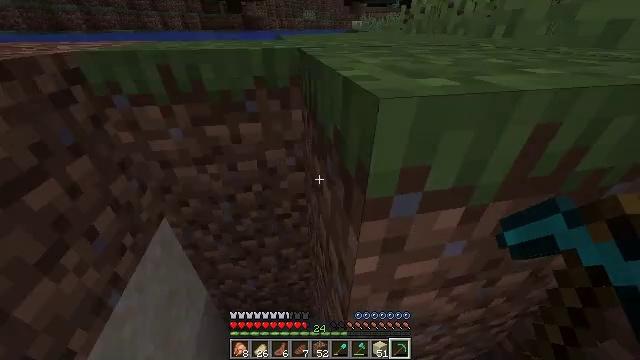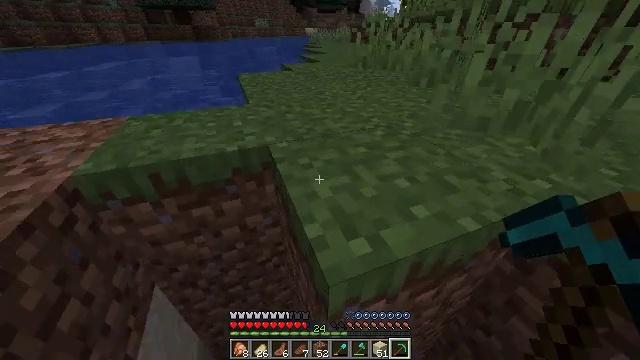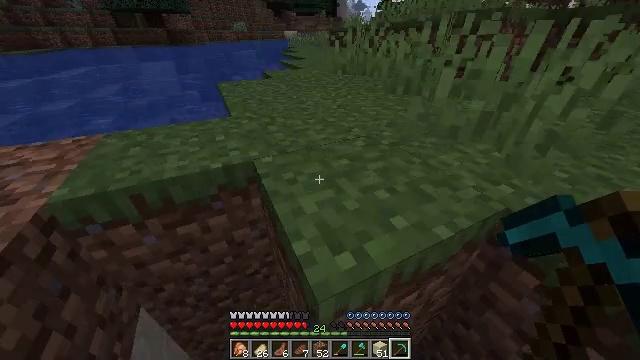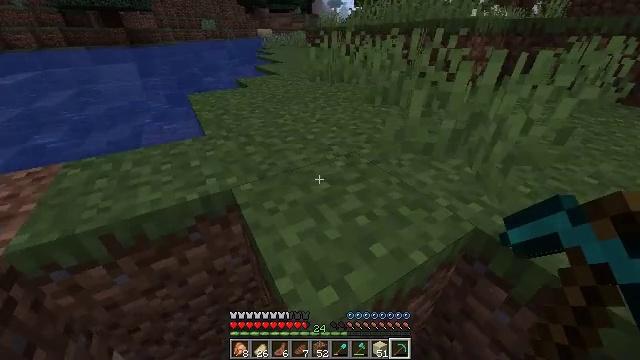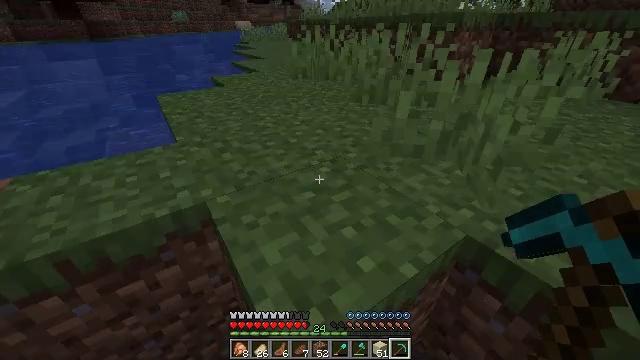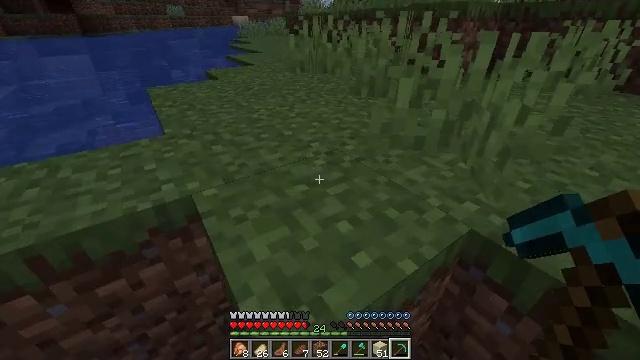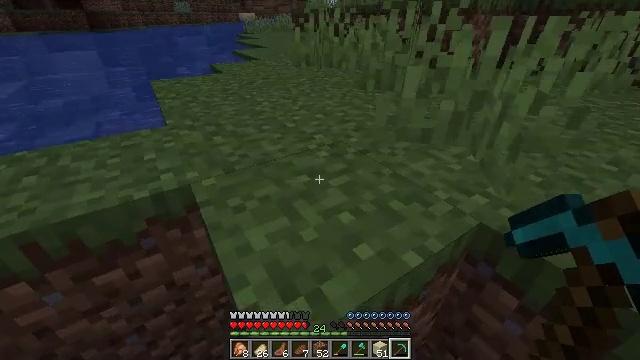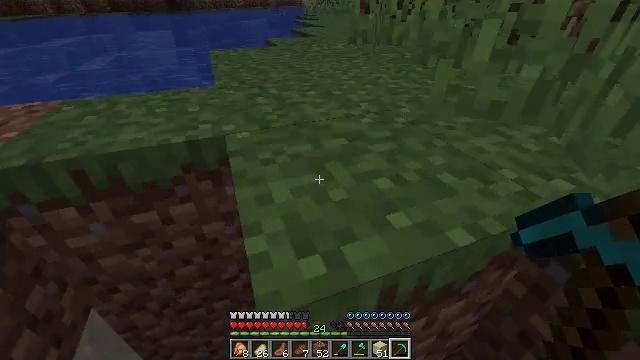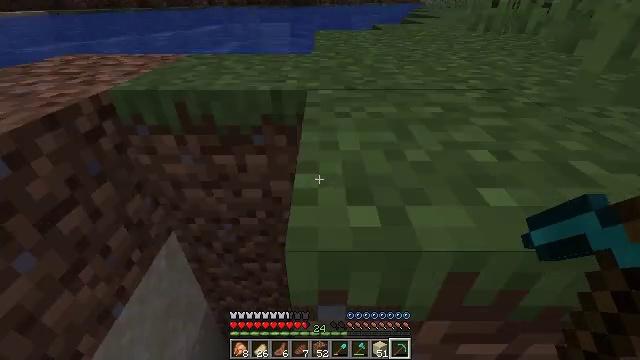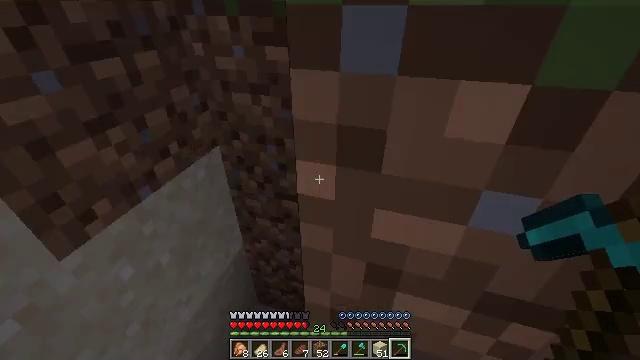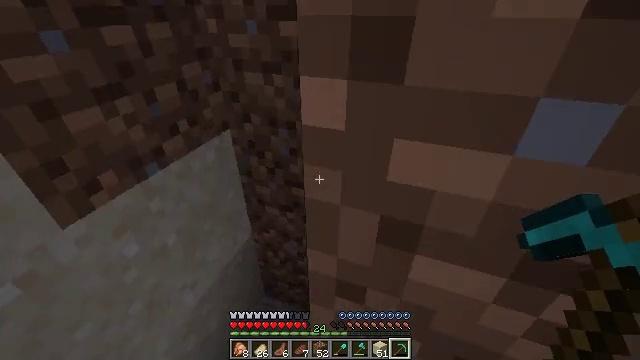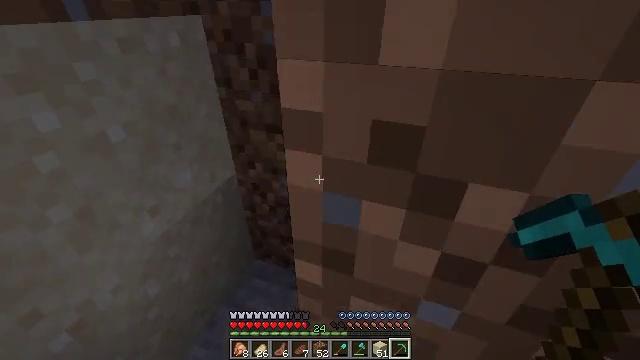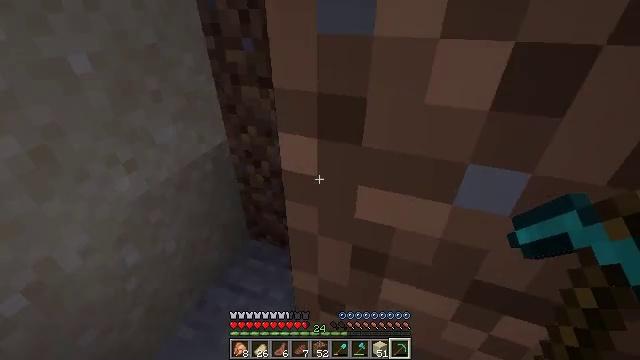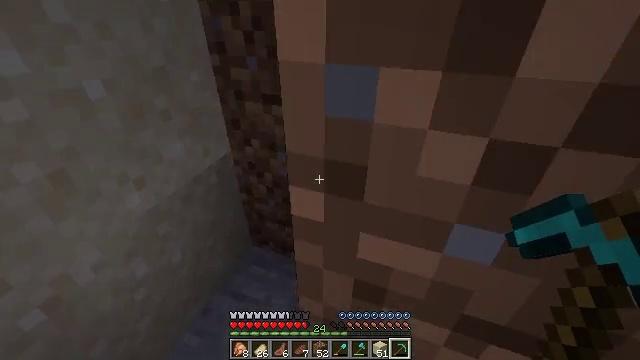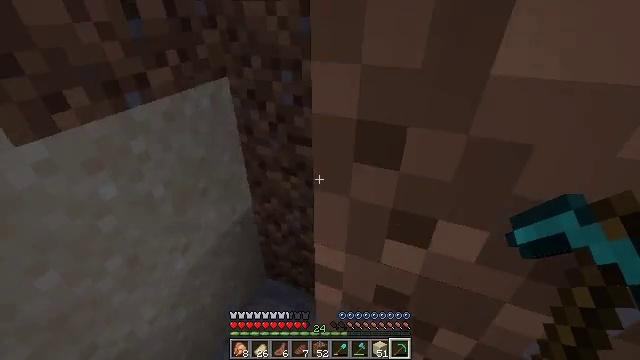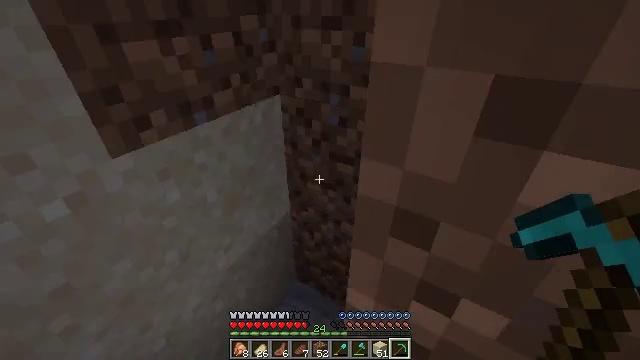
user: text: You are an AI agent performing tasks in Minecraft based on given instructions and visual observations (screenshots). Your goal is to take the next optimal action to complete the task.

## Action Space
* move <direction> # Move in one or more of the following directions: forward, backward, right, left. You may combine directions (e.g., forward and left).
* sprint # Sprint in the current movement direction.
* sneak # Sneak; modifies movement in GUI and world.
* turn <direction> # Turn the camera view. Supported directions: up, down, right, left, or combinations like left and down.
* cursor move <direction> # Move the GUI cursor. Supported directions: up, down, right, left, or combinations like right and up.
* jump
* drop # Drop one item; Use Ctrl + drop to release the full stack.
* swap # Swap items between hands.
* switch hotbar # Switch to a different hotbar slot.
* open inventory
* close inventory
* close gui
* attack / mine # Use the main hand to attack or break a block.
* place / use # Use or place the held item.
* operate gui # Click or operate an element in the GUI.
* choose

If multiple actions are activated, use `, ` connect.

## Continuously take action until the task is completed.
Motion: motion action
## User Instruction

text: Gather sand from the desert.
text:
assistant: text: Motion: move forward, turn right, jump
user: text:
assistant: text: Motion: move forward, turn right, jump
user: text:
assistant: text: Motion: move forward, turn right, jump
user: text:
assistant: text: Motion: move forward, turn right, jump
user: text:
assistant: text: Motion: move forward, jump
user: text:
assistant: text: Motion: move forward, turn left, jump
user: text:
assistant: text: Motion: move forward, turn left and down, jump
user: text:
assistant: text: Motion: move forward, turn left, jump
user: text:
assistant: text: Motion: move forward, turn left, jump
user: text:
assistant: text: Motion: move forward, turn left, jump
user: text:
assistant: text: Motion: move forward, jump
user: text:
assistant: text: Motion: move forward, jump
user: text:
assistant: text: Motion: move forward, sprint, jump
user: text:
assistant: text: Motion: move forward, sprint, turn left, jump
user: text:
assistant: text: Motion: move forward, sprint, turn left, jump
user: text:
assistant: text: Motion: move forward, turn left, jump
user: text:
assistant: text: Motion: move forward, turn left and up, jump
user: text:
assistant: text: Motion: move forward, turn left and up, jump
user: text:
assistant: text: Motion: turn left and up
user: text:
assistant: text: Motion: turn left and up
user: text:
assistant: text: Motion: turn left and up
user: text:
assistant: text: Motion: turn left and up
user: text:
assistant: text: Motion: turn left and up
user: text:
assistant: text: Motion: turn up
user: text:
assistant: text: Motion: turn up
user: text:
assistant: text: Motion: turn up
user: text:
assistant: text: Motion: turn up
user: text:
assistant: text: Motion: turn up
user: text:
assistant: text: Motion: turn left and up
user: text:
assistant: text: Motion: turn left and up